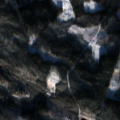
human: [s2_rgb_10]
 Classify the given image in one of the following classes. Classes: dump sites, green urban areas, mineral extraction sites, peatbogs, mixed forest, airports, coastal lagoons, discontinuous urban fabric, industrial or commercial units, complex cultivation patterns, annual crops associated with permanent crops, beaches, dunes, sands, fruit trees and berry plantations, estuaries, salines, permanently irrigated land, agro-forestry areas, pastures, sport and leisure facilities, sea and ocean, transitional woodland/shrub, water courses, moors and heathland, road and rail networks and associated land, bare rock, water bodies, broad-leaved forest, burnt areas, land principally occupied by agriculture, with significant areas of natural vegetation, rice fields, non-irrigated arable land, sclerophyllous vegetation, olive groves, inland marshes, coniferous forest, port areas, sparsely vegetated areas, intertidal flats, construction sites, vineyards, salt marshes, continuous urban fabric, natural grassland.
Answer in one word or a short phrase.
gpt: coniferous forest, mixed forest, water bodies